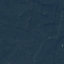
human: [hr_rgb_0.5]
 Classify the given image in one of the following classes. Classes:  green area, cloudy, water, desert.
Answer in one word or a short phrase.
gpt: green area